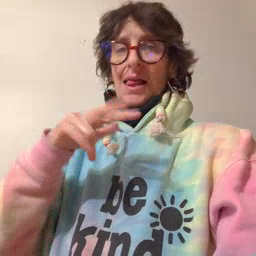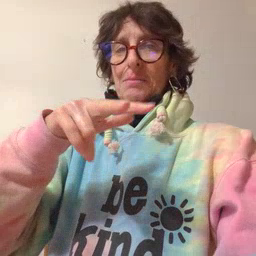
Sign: helicopter